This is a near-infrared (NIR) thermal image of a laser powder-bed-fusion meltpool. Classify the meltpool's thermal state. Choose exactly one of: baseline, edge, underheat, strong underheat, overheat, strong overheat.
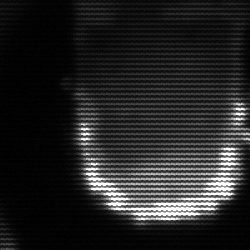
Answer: baseline